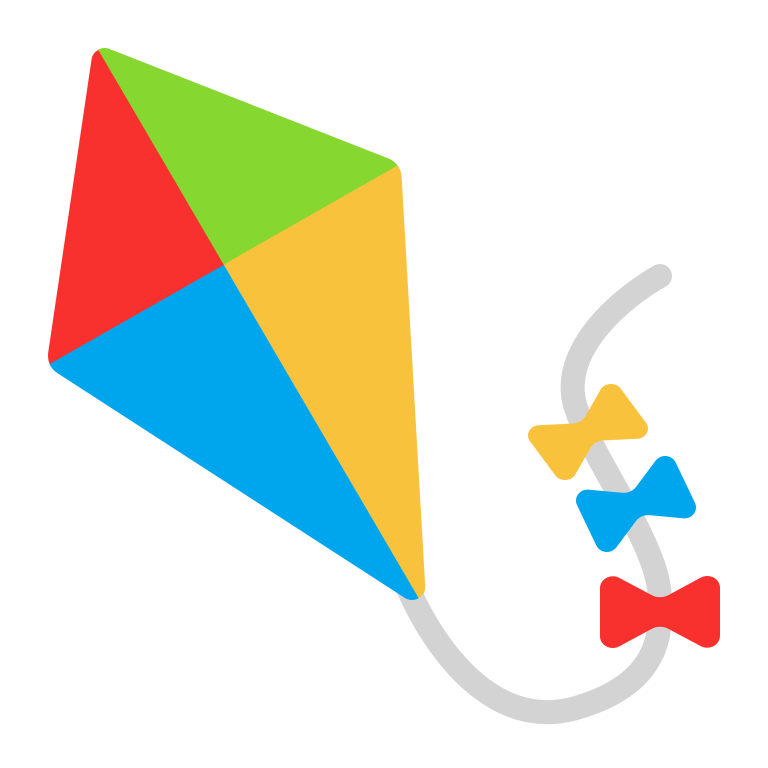
kite flat